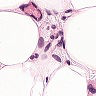
Metastatic tissue present: yes